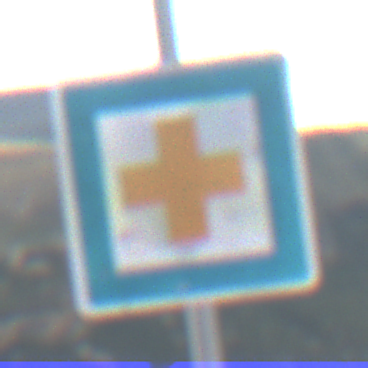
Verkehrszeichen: ErsteHilfe
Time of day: Midday
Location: Outdoor (Nature)
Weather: PartlyCloudy
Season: NotSpecified
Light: Natural